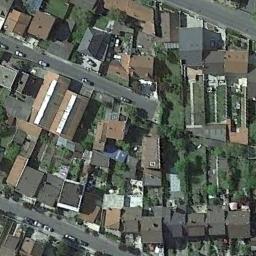
Label: residential